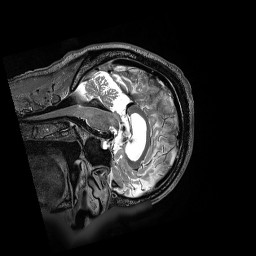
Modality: T2w
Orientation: sagittal
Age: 86
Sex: male